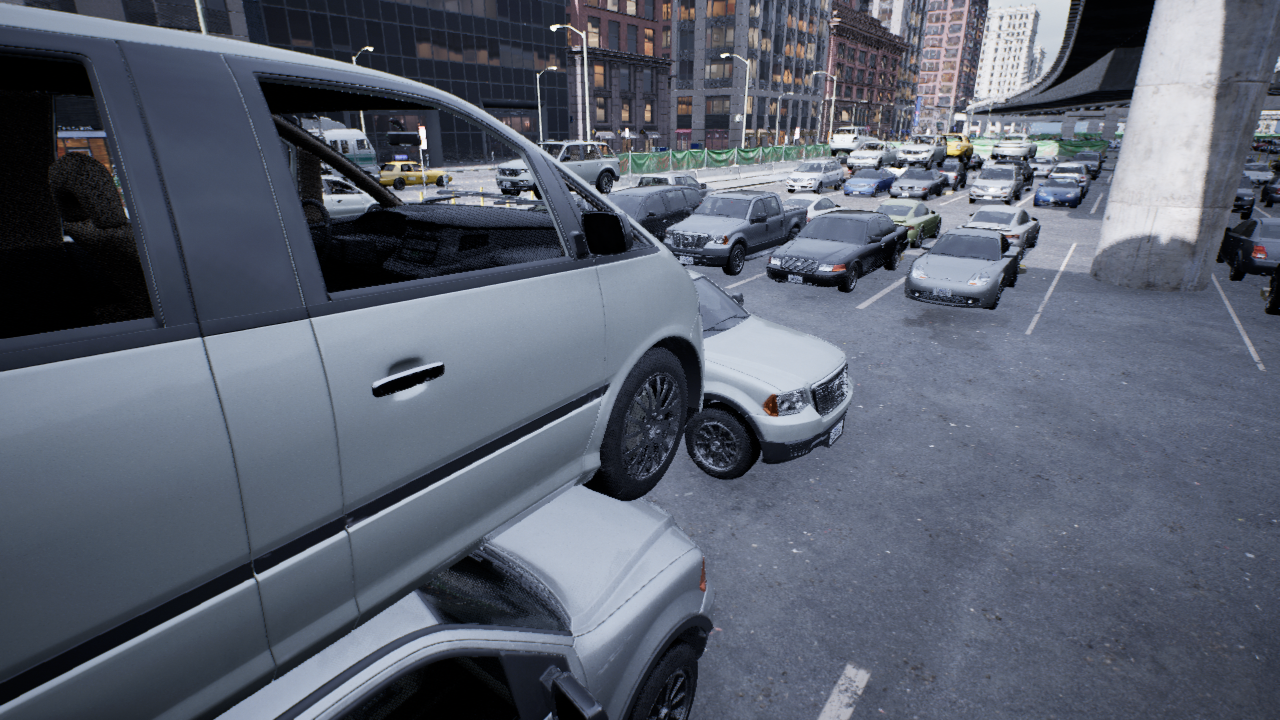
Venue: arterial
Lighting: overcast
Vehicle rig: pickup